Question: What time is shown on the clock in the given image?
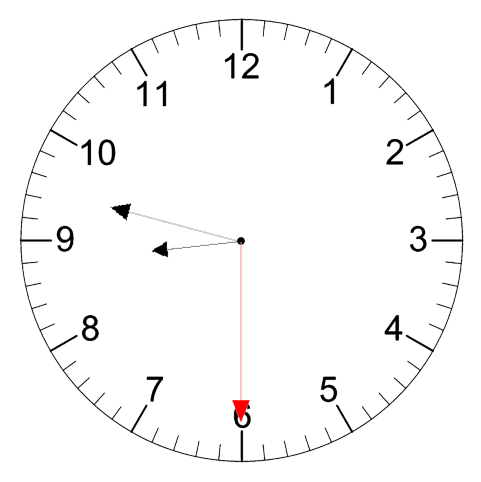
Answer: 08:47:30